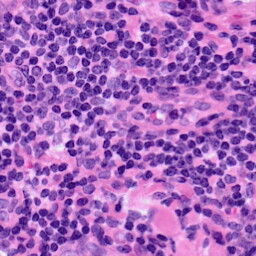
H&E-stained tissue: LymphNode